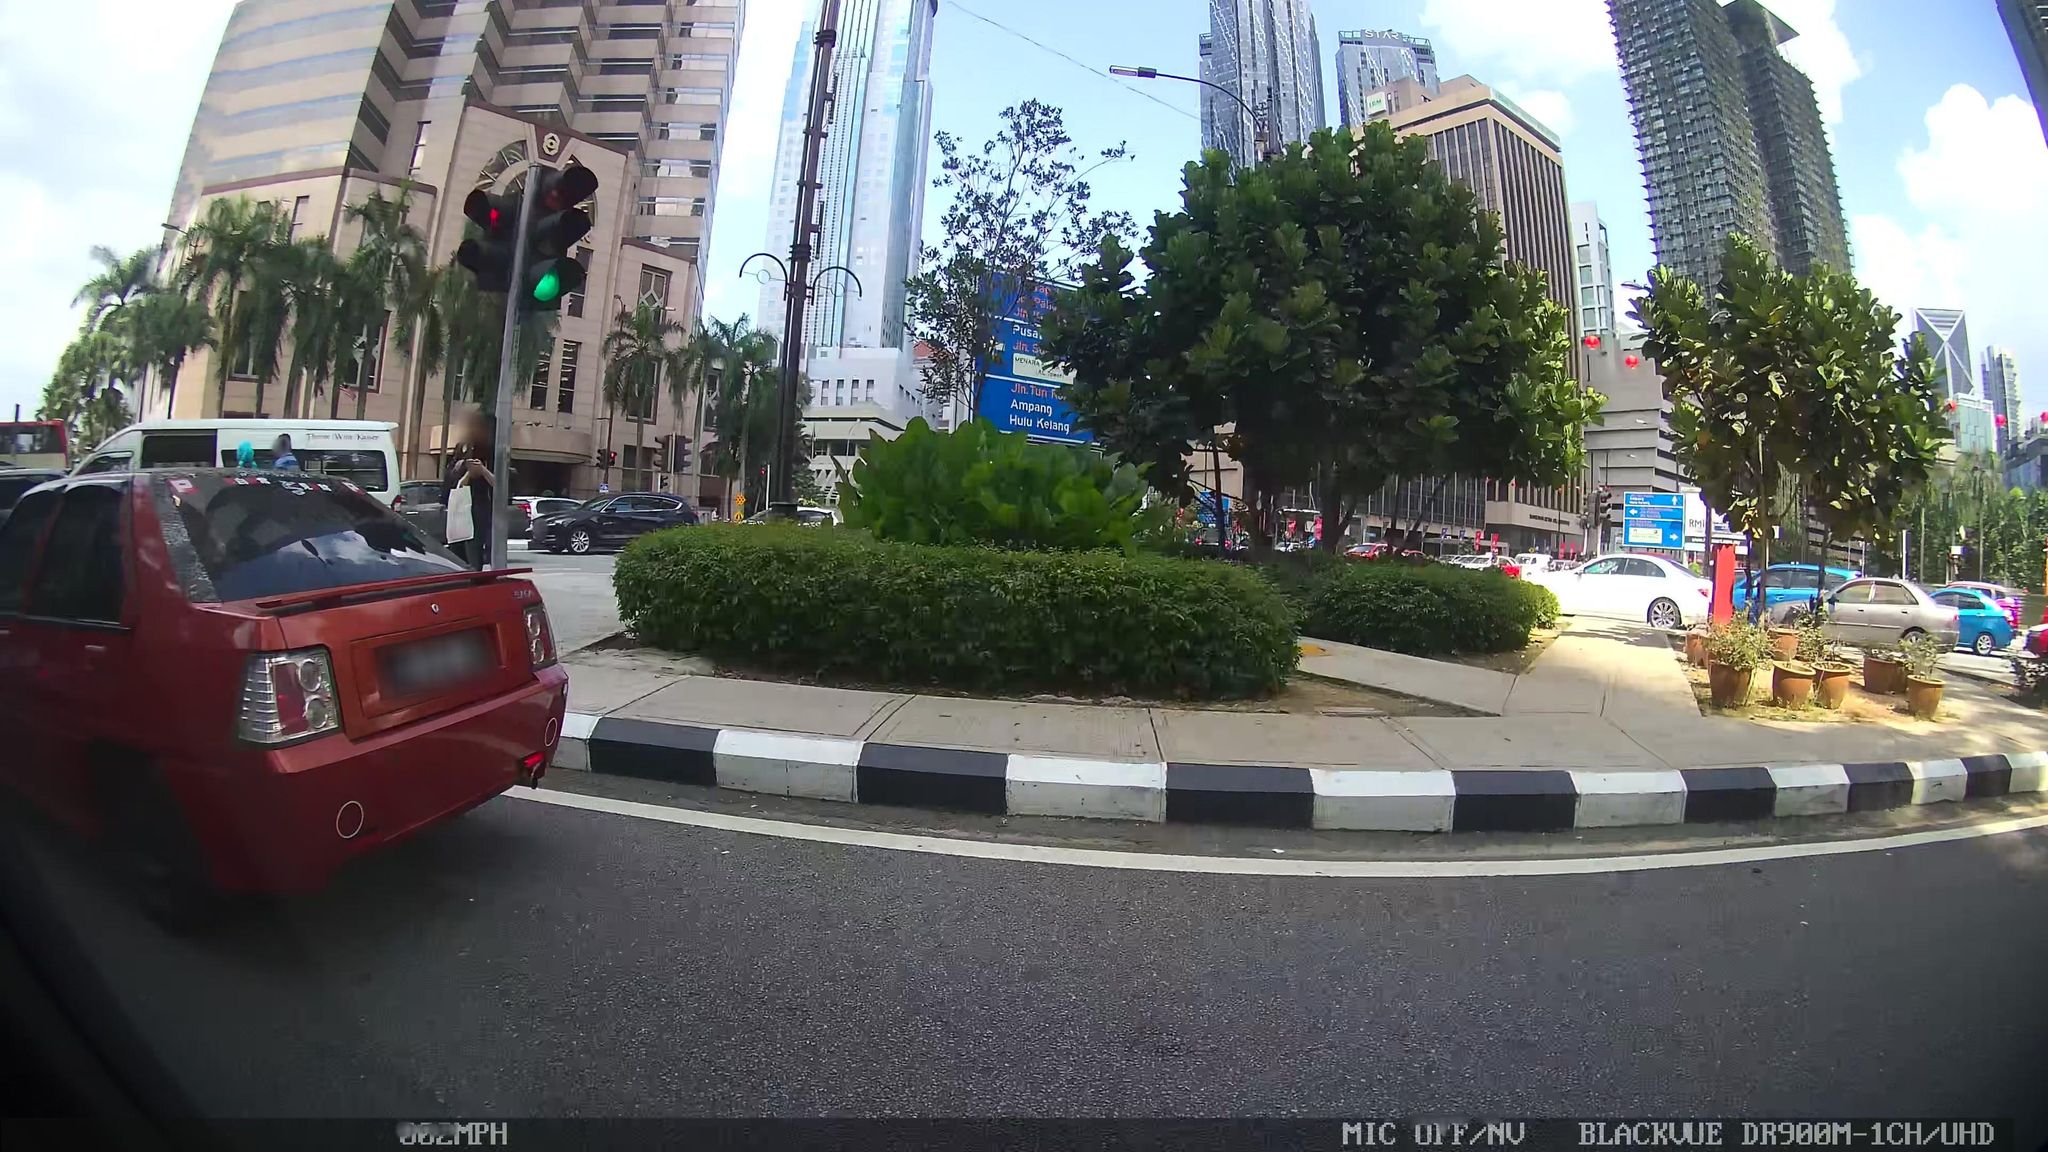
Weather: clear
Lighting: day
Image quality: good
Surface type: driving surface
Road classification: motorway_link, service
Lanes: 4, 2, 1
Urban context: urban centre
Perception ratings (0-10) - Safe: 4.53, Lively: 9.29, Beautiful: 3.57, Boring: 3.65, Depressing: 4.34, Wealthy: 5.65